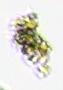
Label: Detritus